Aerial crown-view tile of a tropical tree (Barro Colorado Island, Panama), acquired 20250217:
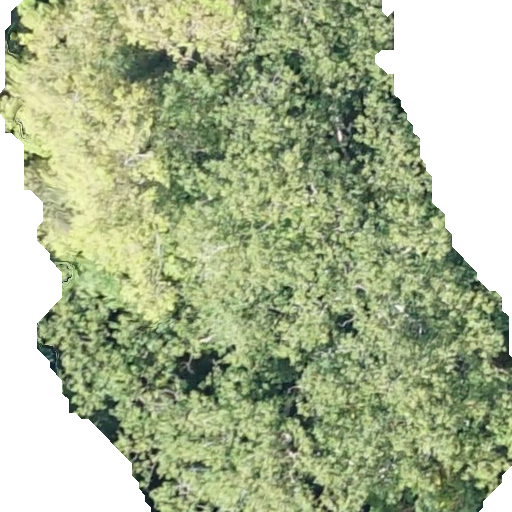
Species: Hieronyma alchorneoides
GBIF accepted scientific name: Hieronyma alchorneoides
Crown area: 338.032 m²